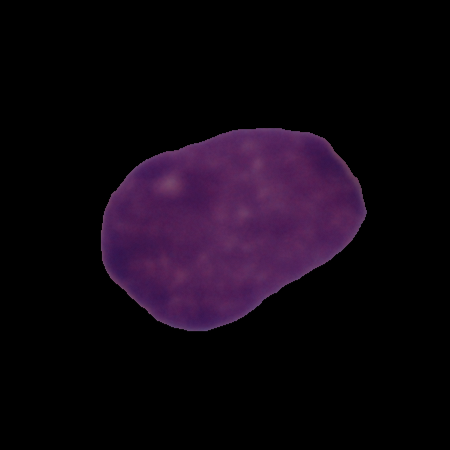
Label: healthy